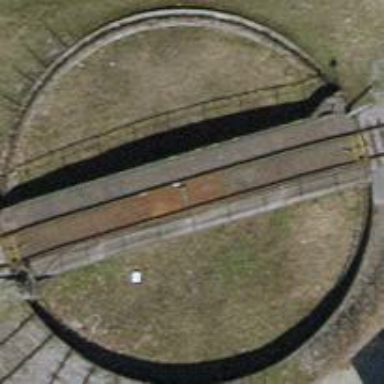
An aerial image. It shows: Spur service railway with turntable.